Aerial crown-view tile of a tropical tree (Barro Colorado Island, Panama), acquired 20240716:
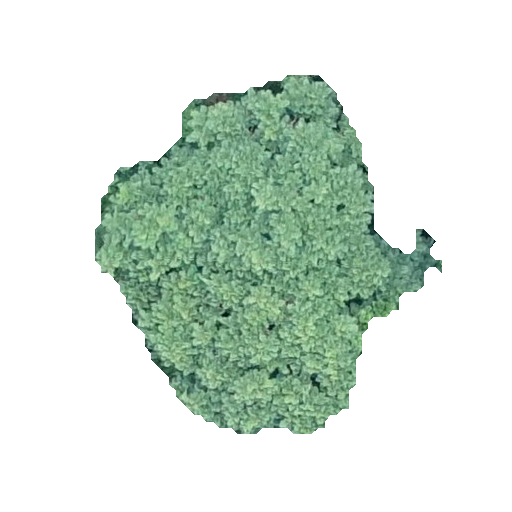
Species: Jacaranda copaia
GBIF accepted scientific name: Jacaranda copaia
Crown area: 120.321 m²